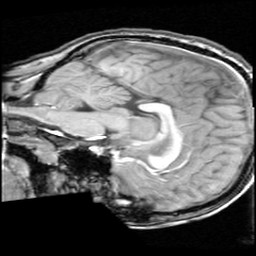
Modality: T1w
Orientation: sagittal
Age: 11
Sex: male
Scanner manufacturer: ge
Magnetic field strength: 1.5 T
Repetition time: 0.03333 s
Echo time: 0.008 s